Question: I have table like this:
'''
CREATE TABLE [dbo].[tblSingleQuery]
(
Id Int IDENTITY(1,1),
ProdId INT,
ColorId INT,
IsFront BIT DEFAULT 0
)
'''

I want to create a stored procedure with input parameter '@ColorId' which will fetch the results using a 'where' clause 'ColorId <> @ColorId'. But when I pass '@ColorId = 0' then it should exclude records having 'IsFront = 1'.
Currently I have created the stored procedure like this:
'''
CREATE PROCEDURE [dbo].[proc_GetProductColorImage]
@ColorId INT
AS
BEGIN
IF @ColorId = 0
BEGIN
SELECT *
FROM [tblSingleQuery]
WHERE IsFront <> 1
END
ELSE
BEGIN
SELECT *
FROM [tblSingleQuery]
WHERE ColorId <> @ColorId
END
END
'''
How can I manage this in a single select query?
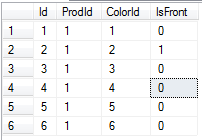
Answer: you can try this :
'''
SELECT *
FROM [tblSingleQuery]
WHERE
(@ColorId = 0 AND IsFront <> 1 ) OR
(@ColorId != 0 AND ColorId <> @ColorId )
'''